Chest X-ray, PA view. Patient: 42 years old, sex M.
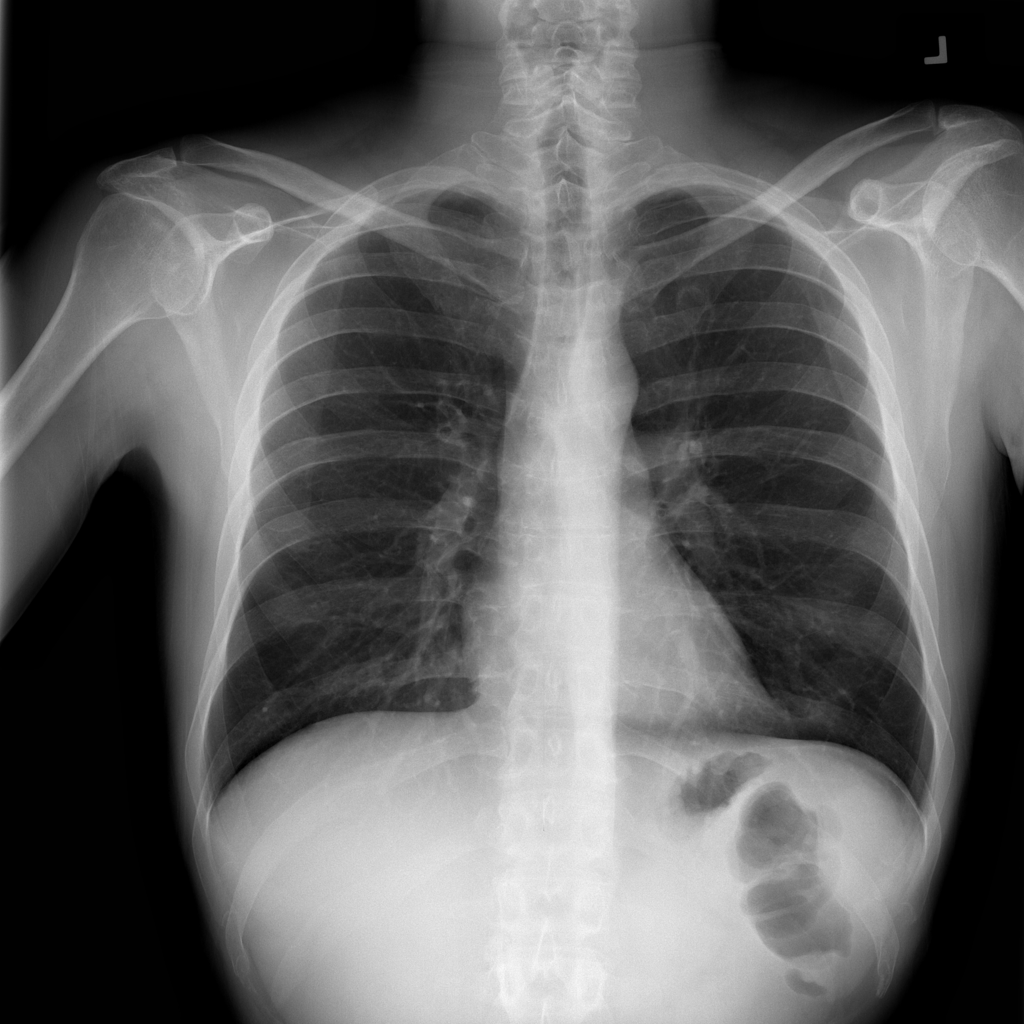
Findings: Infiltration